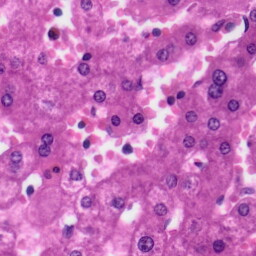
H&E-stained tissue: Liver